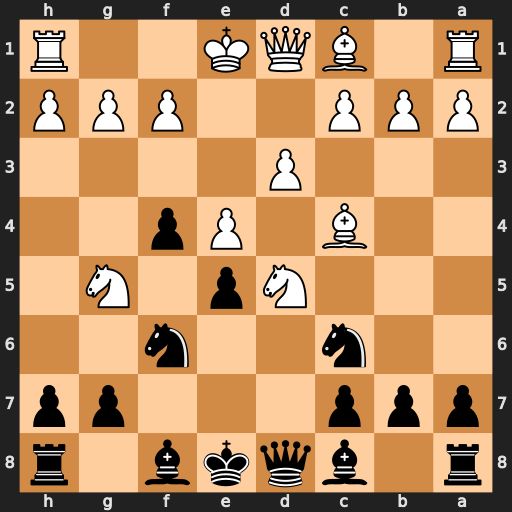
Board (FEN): r1bqkb1r/ppp3pp/2n2n2/3Np1N1/2B1Pp2/3P4/PPP2PPP/R1BQK2R
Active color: b
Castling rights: KQkq
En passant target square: -
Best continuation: Nxd5